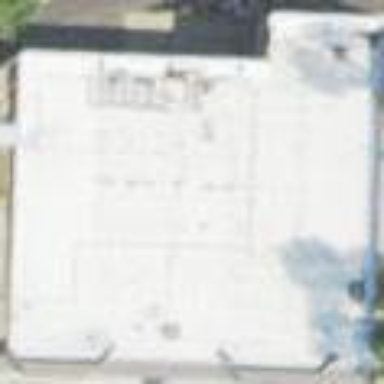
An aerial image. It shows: Supermarket building.